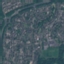
Land use / land cover class: Residential